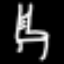
Label: chair